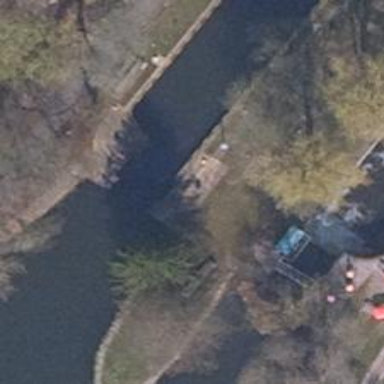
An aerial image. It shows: Lock gate along waterway.